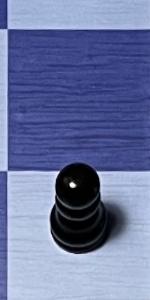
Label: Pawn_Black